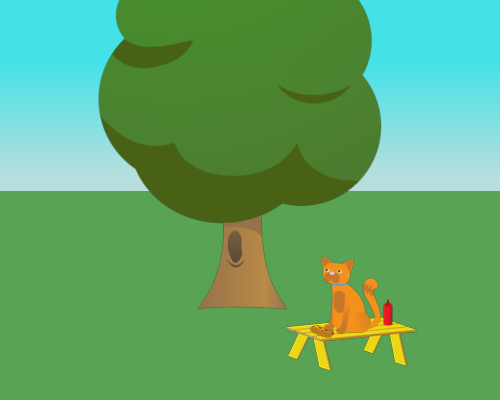
large fluffy tree  pine on left with hole facing left on the right of tree is small yellow bench cat medium facing right on top left a hot dog and ketchup